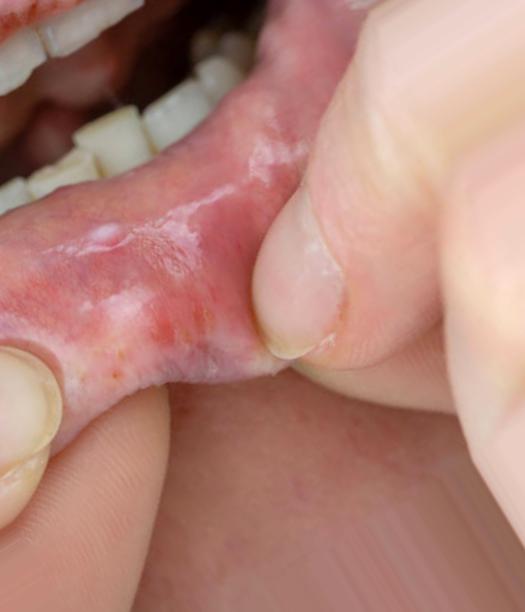
Condition: Mouth Ulcer